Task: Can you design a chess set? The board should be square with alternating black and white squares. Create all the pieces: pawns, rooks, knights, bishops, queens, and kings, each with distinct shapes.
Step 3836:
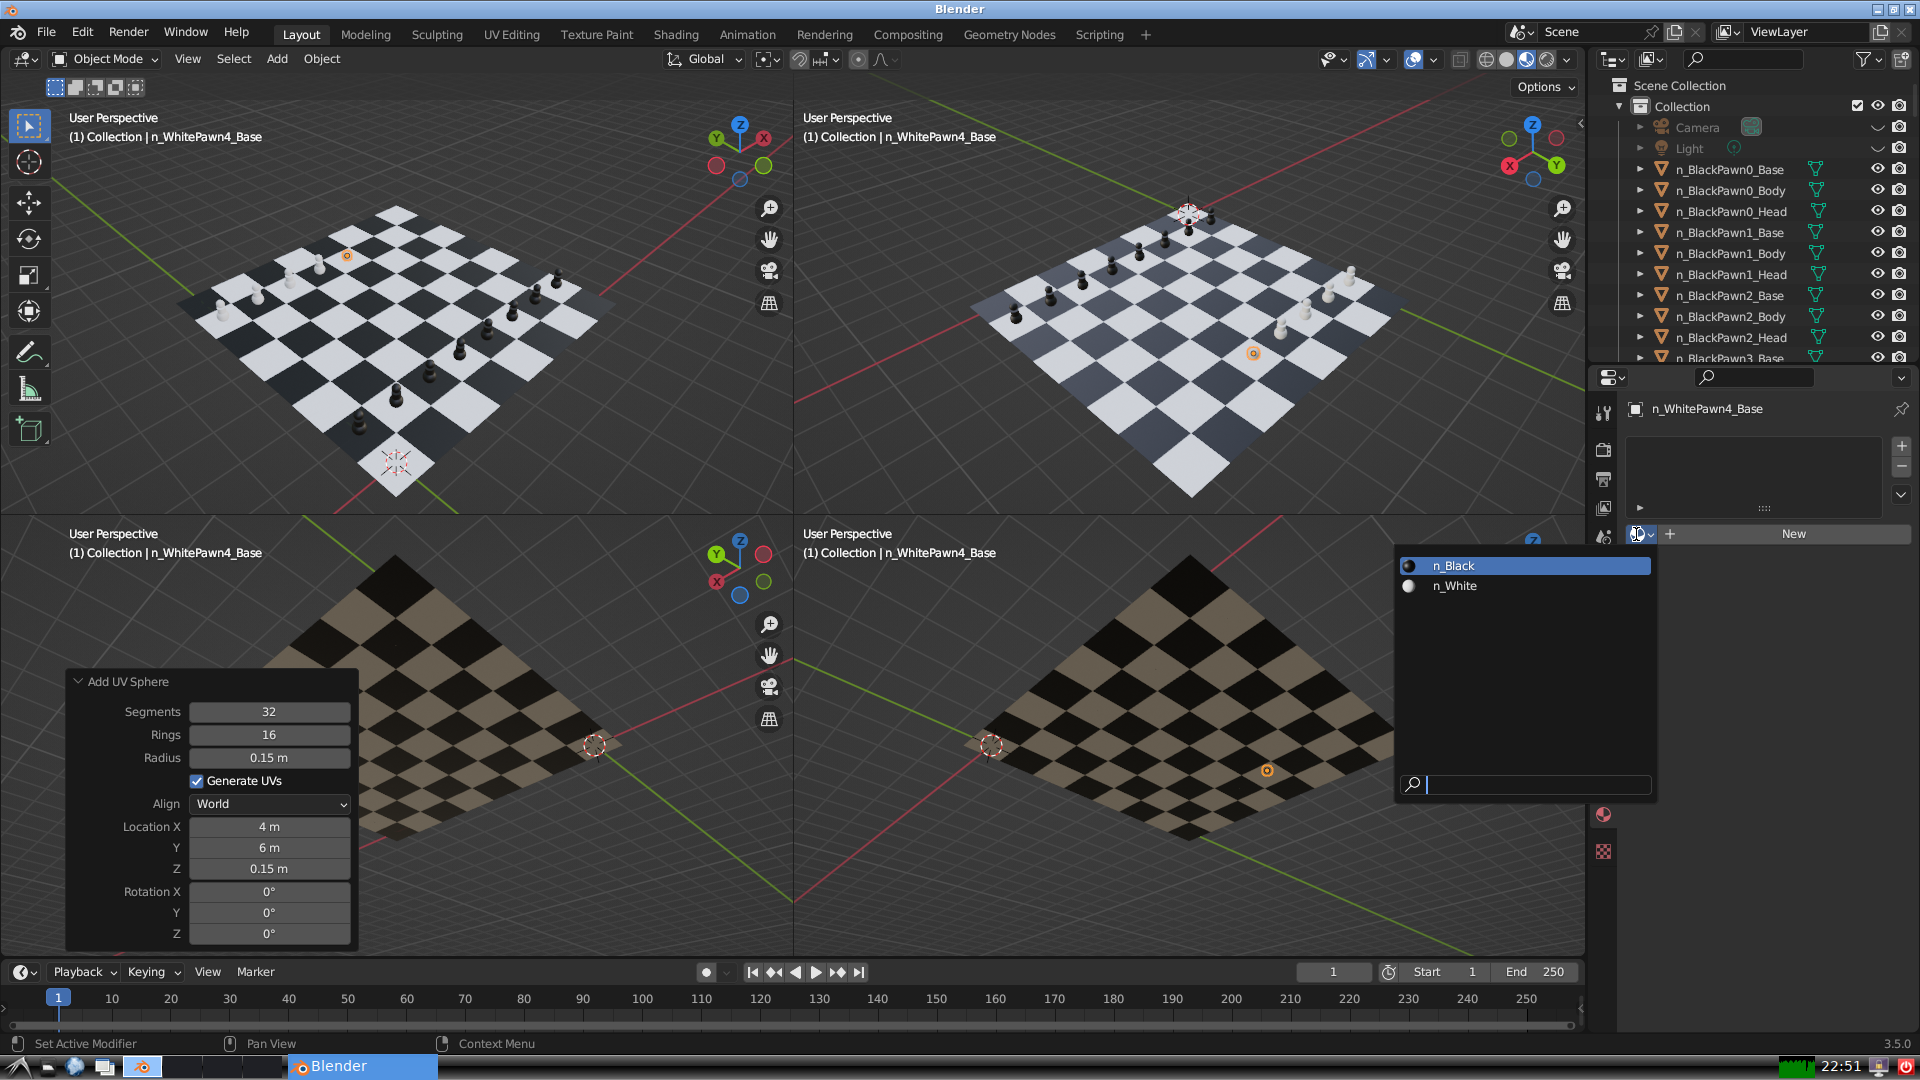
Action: input_text: n_White